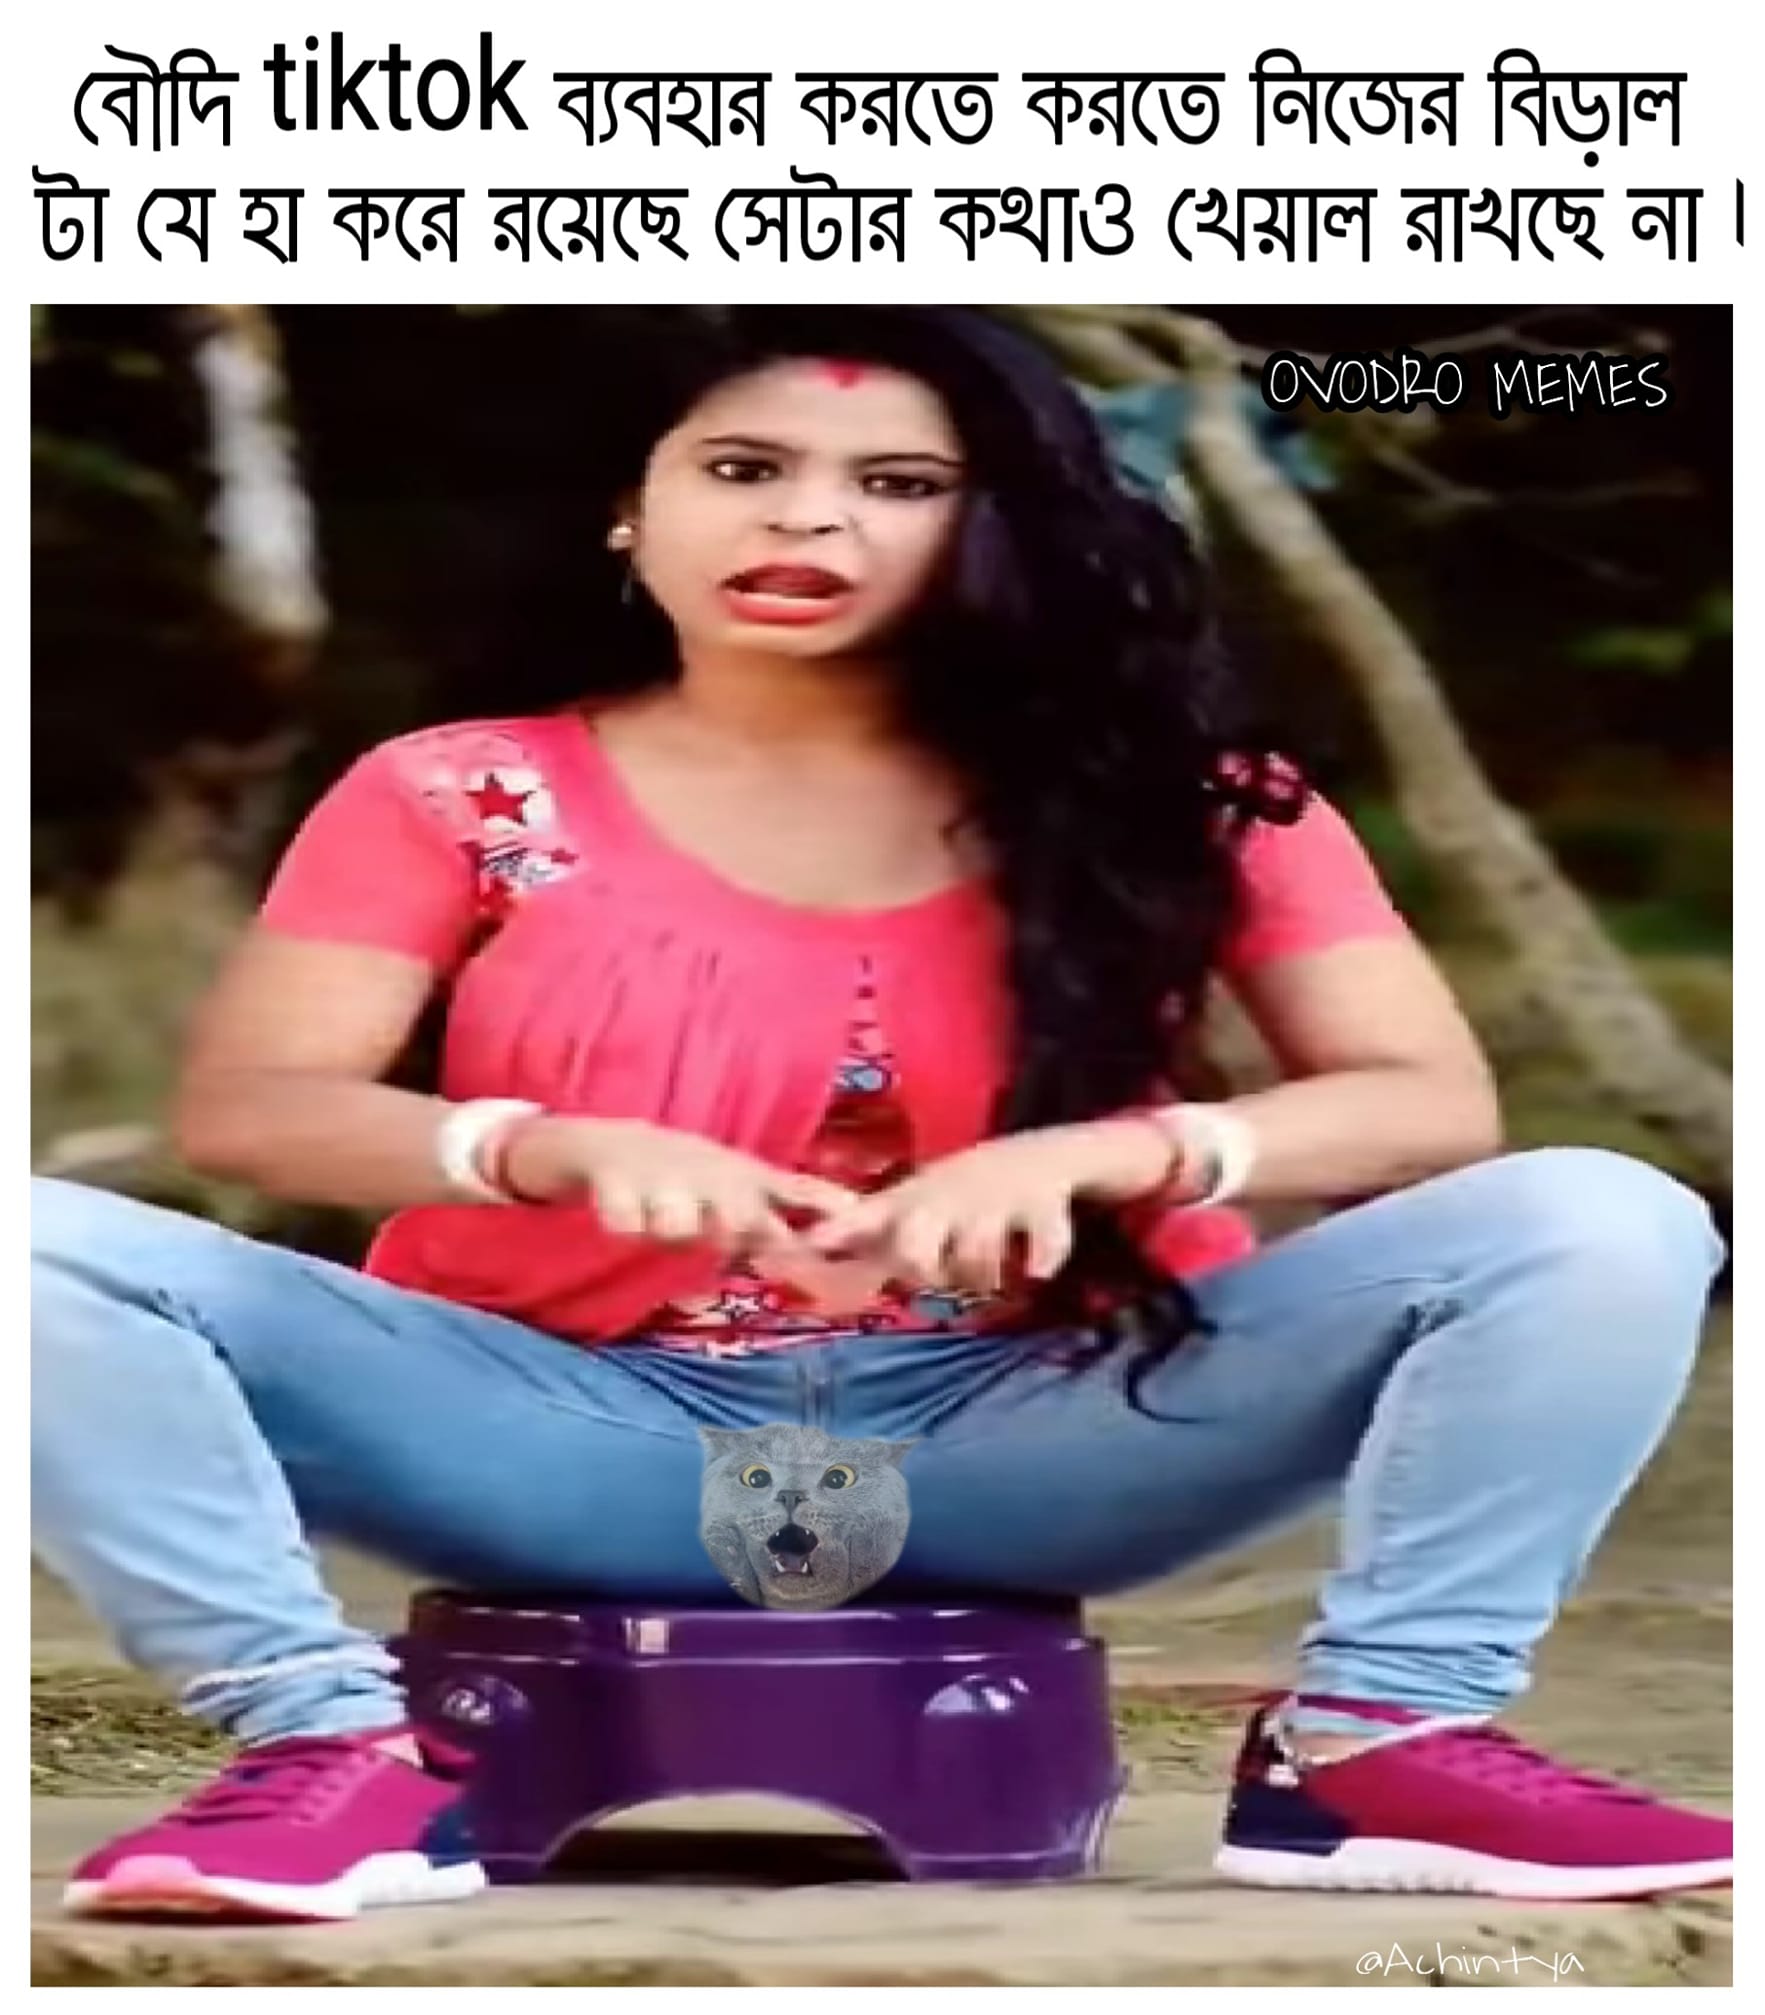
Caption: বৌদি tiktok ব্যবহার করতে করতে নিজের বিড়াল টা যে হা করে রয়েছে সেটার কথাও খেয়াল রাখছে না ।
Label: hate